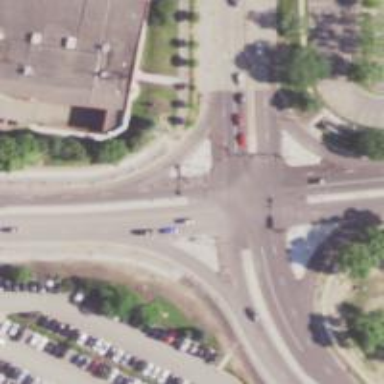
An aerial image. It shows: Marked crossing on cycleway.